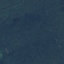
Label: Forest